Aerial crown-view tile of a tropical tree (Barro Colorado Island, Panama), acquired 20240716:
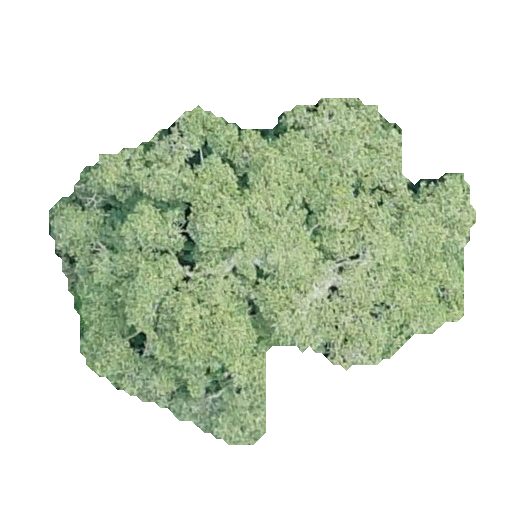
Species: Ficus insipida
GBIF accepted scientific name: Ficus insipida
Crown area: 150.601 m²